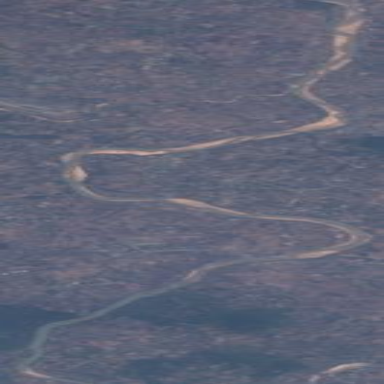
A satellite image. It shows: River flowing through natural landscape.